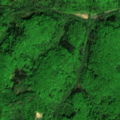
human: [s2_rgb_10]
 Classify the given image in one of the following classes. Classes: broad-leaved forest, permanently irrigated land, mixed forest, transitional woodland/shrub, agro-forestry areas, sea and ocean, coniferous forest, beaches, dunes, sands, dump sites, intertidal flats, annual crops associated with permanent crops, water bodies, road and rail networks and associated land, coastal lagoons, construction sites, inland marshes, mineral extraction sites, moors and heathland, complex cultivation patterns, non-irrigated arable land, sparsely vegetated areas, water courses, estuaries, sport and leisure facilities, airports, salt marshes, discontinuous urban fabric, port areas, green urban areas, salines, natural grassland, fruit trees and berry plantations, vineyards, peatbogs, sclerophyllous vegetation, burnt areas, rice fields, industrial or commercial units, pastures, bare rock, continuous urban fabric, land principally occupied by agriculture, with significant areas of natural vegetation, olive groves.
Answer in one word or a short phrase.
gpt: land principally occupied by agriculture, with significant areas of natural vegetation, broad-leaved forest, mixed forest